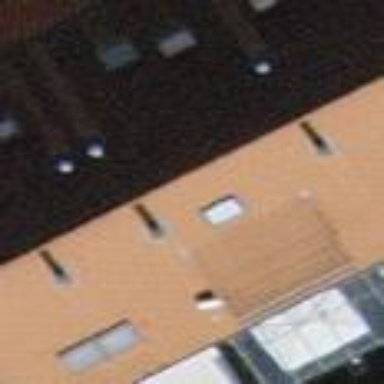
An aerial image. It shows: Terrace building.